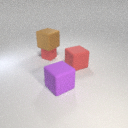
small red rubber cube to the left of large red rubber cube